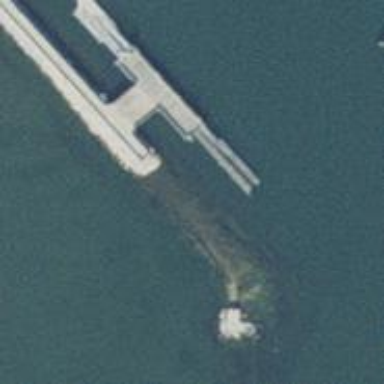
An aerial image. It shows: Breakwater structure.